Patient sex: M
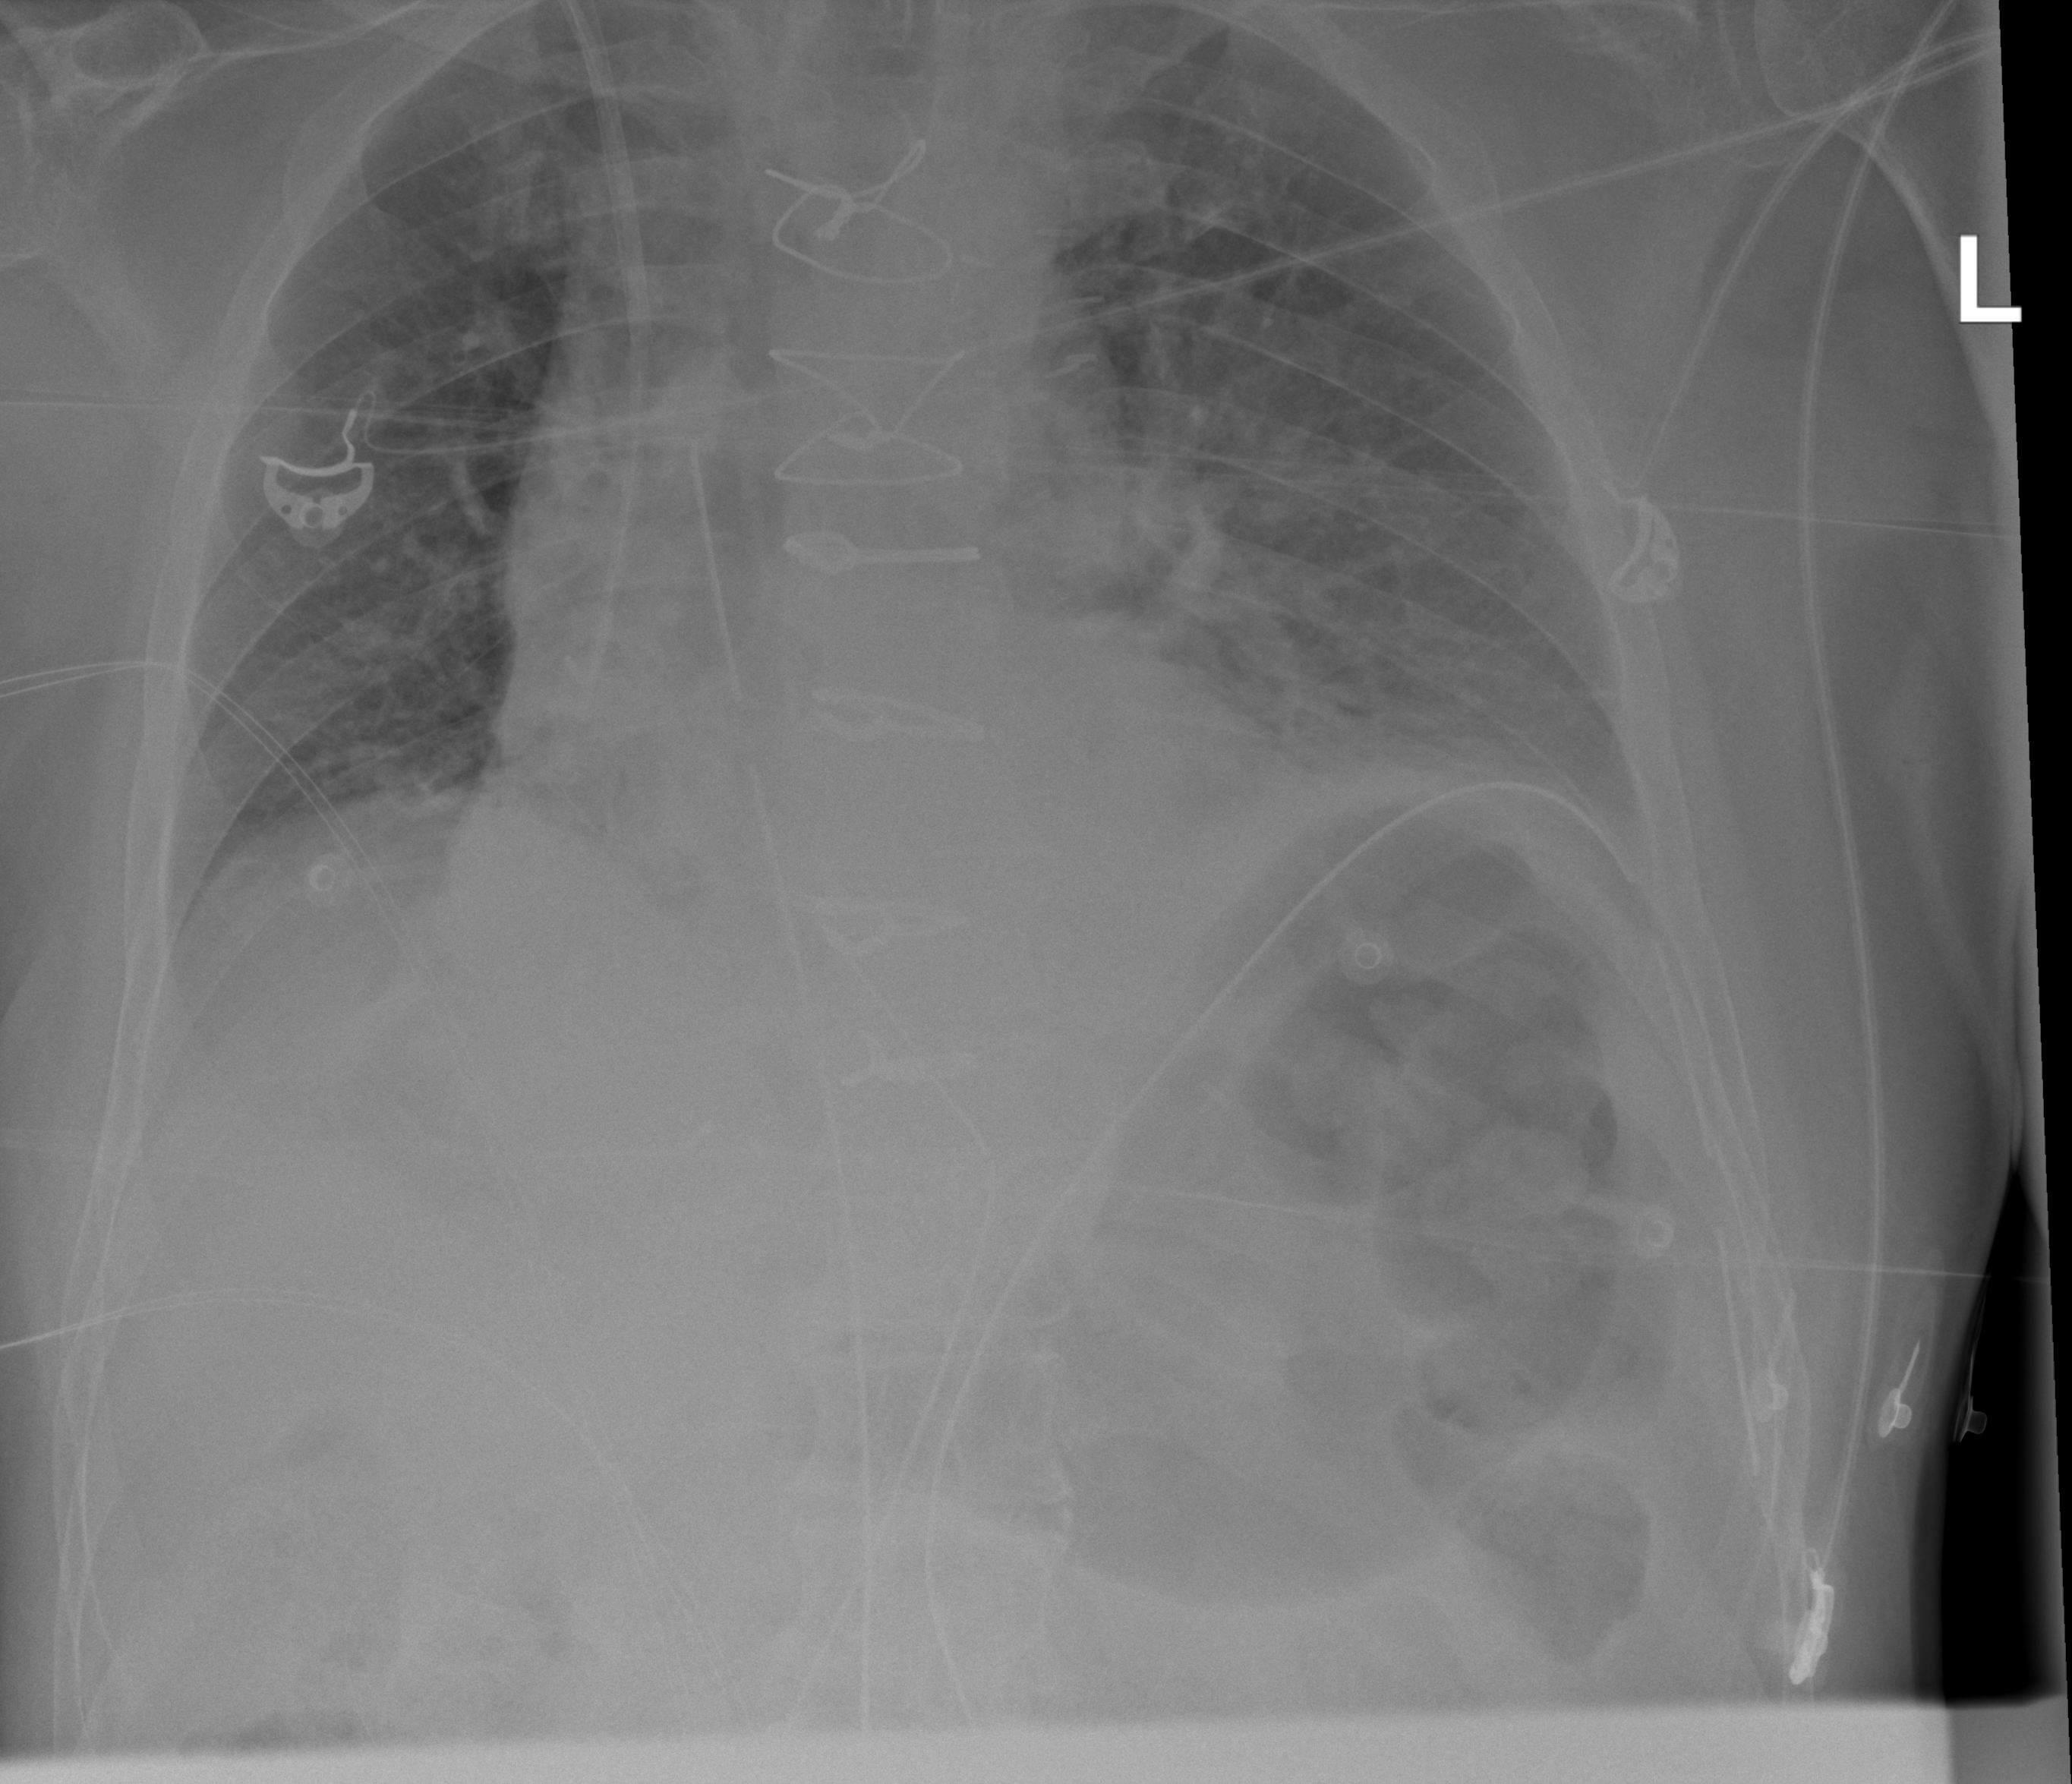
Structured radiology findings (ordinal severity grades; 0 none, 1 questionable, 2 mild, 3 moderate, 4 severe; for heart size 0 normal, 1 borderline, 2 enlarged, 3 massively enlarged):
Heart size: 2
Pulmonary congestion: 0
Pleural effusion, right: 0
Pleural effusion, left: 2
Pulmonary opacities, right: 0
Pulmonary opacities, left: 0
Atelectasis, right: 2
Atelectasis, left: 2